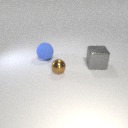
large blue rubber sphere to the left of large gray metal cube